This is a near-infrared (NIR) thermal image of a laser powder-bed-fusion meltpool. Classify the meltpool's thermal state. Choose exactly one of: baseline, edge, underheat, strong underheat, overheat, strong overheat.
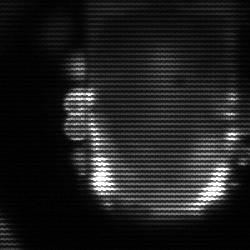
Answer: baseline